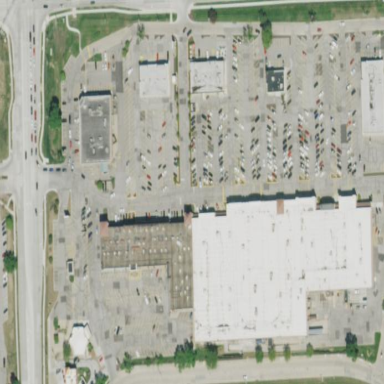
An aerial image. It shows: Commercial building.